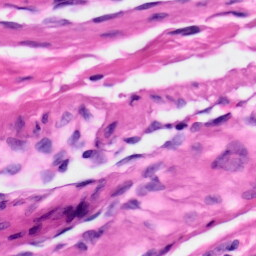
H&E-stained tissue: Skin